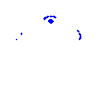
Particle: electron